Question: I have a simple editText control. When I press delete it will move back but not remove the rendered text that is in the hint_status.
What is the reason for that?
'''
<EditText
android:id="@+id/editStatus"
android:layout_width="fill_parent"
android:layout_height="fill_parent"
android:layout_alignParentLeft="true"
android:layout_below="@+id/buttonTweet"
android:ems="10"
android:inputType="textMultiLine"
android:text="@string/hint_status" >
<requestFocus />
</EditText>
'''
The view looks like this
'''
@Override
public View onCreateView(LayoutInflater inflater, ViewGroup container,
Bundle savedInstanceState) {
View view = inflater.inflate(R.layout.fragment_status, container, false);
editStatus = (EditText) view.findViewById(R.id.editStatus);
buttonTweet = (Button) view.findViewById(R.id.buttonTweet);
textCount = (TextView) view.findViewById(R.id.textCount);
buttonTweet.setOnClickListener(this);
editStatus.setOnClickListener(this);
defaultTextColor = textCount.getTextColors().getDefaultColor();
editStatus.addTextChangedListener(new TextWatcher() {
@Override
public void onTextChanged(CharSequence s, int start, int before, int count) {
}
@Override
public void beforeTextChanged(CharSequence s, int start, int count,
int after) {
// TODO Auto-generated method stub
}
@Override
public void afterTextChanged(Editable s) {
int count = 140 - editStatus.length();
textCount.setText(Integer.toString(count));
textCount.setTextColor(Color.GREEN);
if (count < 10)
textCount.setTextColor(Color.RED);
else
textCount.setTextColor(defaultTextColor);
}
});
return view;
}
@Override
public void onClick(View v) {
String status = editStatus.getText().toString();
Log.d(TAG, "onClicked with status: " + status);
if (v == editStatus) {
editStatus.setHint("");
editStatus.setText("");
}
new PostTask().execute(status);
}
'''

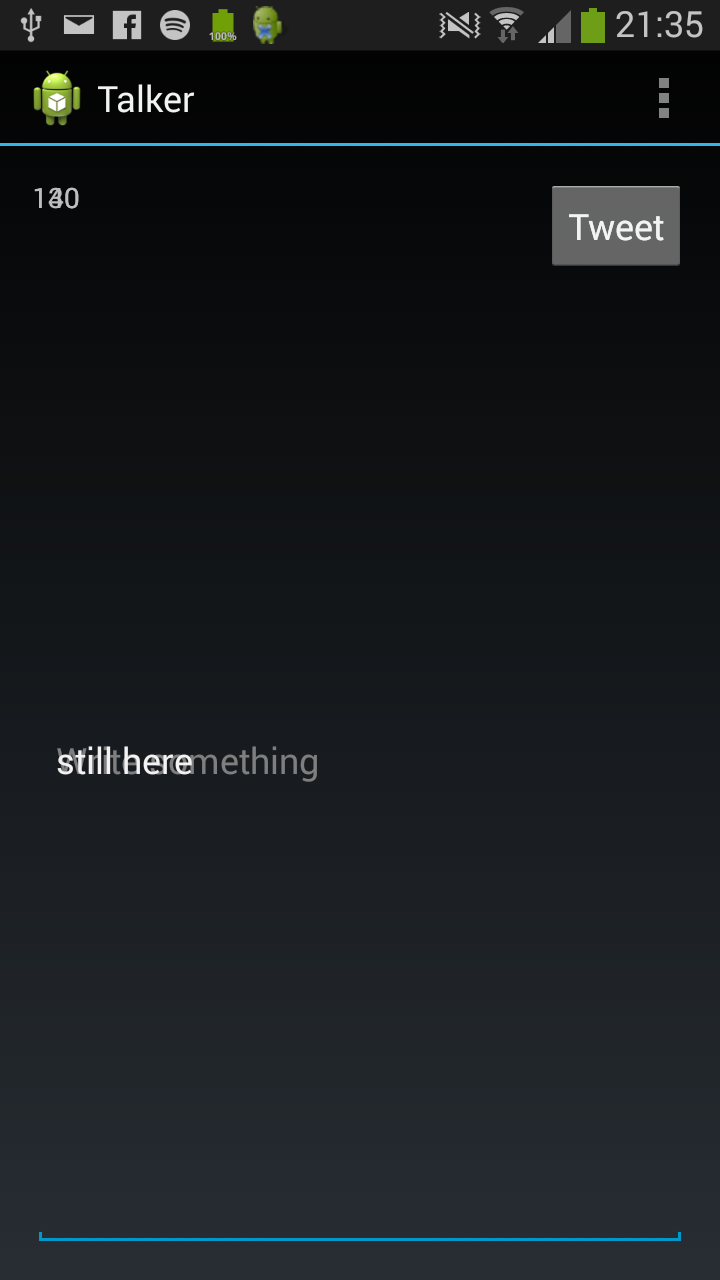
Answer: In order to display hints, you have to use the 'android:hint' XML annotation.
Your XML would look like this:
'''
<EditText
android:id="@+id/editStatus"
android:layout_width="fill_parent"
android:layout_height="fill_parent"
android:layout_alignParentLeft="true"
android:layout_below="@+id/buttonTweet"
android:ems="10"
android:inputType="textMultiLine"
android:hint="@string/hint_status" >
<requestFocus />
</EditText>
'''